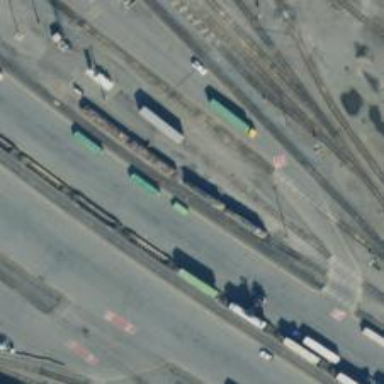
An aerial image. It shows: Railway yard used for servicing trains.